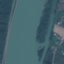
Land use / land cover class: River